Question: I was doing some benchmarking today using C# and OpenTK, just to see how much I could actually render before the framerate dropped. The numbers I got were pretty astronomical, and I am quite happy with the outcome of my tests.
In my project I am loading the blender monkey, which is 968 triangles. I then instance it and render it 100 times. This means that I am rendering 96,800 triangles per frame. This number far exceeds anything that I would need to render during any given scene in my game. And after this I pushed it even further and rendered 2000 monkeys at varying locations. I was now rendering a whopping 1,936,000 (almost 2 million triangles per frame) and the framerate was still locked at 60 frames per second! That number just blew my mind. I pushed it even further and finally the framerate started to drop, but this just means that the limit is roughly 4 million triangles per frame with instancing.
I was just wondering though, because I am using some legacy OpenGL, if this could still be pushed even further--or should I even bother?
For my tests I load the blender monkey model, store it into a display list using the deprecated calls like:
'''
modelMeshID = MeshGenerator.Generate( delegate {
GL.Begin( PrimitiveType.Triangles );
foreach( Face f in model.Faces ) {
foreach( ModelVertex p in f.Points ) {
Vector3 v = model.Vertices[ p.Vertex ];
Vector3 n = model.Normals[ p.Normal ];
Vector2 tc = model.TexCoords[ p.TexCoord ];
GL.Normal3( n.X , n.Y , n.Z );
GL.TexCoord2( tc.Y , tc.X );
GL.Vertex3( v.X , v.Y , v.Z );
}
}
GL.End();
} );
'''
and then call that list x amount of times. Would this effect performance at all? Or would it create the same outcome with the display list?
Here is a screen grab of a few thousand:

My system specs:
'''
CPU: AMD Athlon IIx4(quad core) 620 2.60 GHz
Graphics Card: AMD Radeon HD 6800
'''
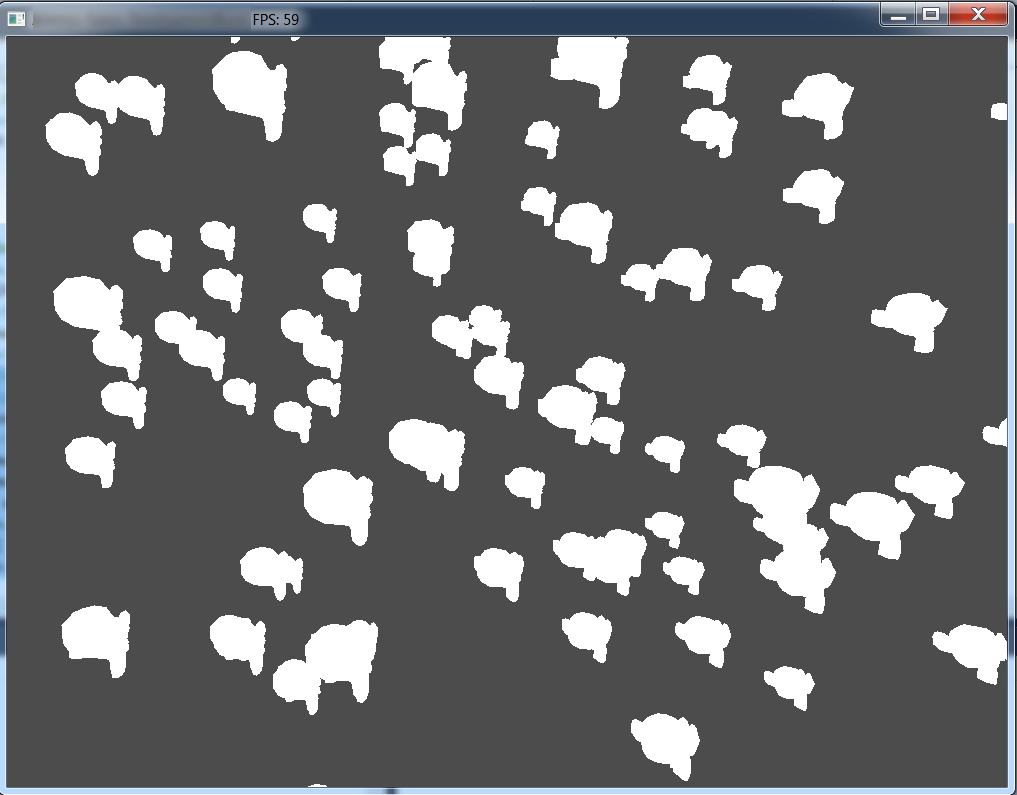
Answer: > My question though, is if I could speed this up if I threw VAO's (Vertex Array Objects) into the display list instead of the old GL.Vertex3 api? Would this effect performance at all? Or would it create the same outcome with the display list?
No.
The main problem you're going to run into is, that Display Lists and Vertex Arrays don't go well with each other. Using buffer objects they kind of work, but display lists themself are legacy like the immediate mode drawing API.
However, even if you manage to get the VBO drawing from within a display list right, there'll be slightly an improvement: When compiling the display list the OpenGL driver knows, that everything that is arriving will be "frozen" eventually. This allows for some very aggressive internal optimization; all the geometry data will be packed up into a buffer object on the GPU, state changes are coalesced. AMD is not quite as good at this game as NVidia, but they're not bad either; display lists are heavily used in CAD applications and before ATI addressed the entertainment market, they were focused on CAD, so their display list implementation is not bad at all. If you pack up all the relevant state changes required for a particular drawing call into the display list, then when calling the display list you'll likely drop into the fast path.
> I pushed it even further and finally the framerate started to drop, but this just means that the limit is roughly 4 million triangles per frame with instancing.
What's actually limiting you there is the overhead on calling the display list. I suggest you add a little bit more geometry into the DL and try again.
Display Lists are shockingly efficient. That they got removed from modern OpenGL is mostly because they can be effectively used only with the immediate mode drawing commands. Also recent things like transform feedback and conditional rendering would have been very difficult to integrate into display lists. So they got removed; and rightfully so, because Display Lists are kind of awkward to work with.
Now if you look at Vulkan the essential idea is to set up as much of the drawing commands (state changes, resource bindings and so on) upfront in command buffers and reuse those for varying data. This is like if you could create multiple display lists and have them make babies.